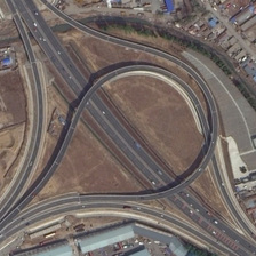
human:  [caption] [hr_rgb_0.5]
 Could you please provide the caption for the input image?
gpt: The road passes through the ring viaduct and is surrounded by factories.

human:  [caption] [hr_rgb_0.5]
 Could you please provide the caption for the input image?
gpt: there is a road passing over the loop shaped viaduct surrounded by factory buildings .

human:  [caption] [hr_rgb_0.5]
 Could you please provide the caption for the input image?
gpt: there are two long curved flyovers spanning the road below next to this prosperous city area .

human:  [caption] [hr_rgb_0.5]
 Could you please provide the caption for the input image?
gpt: The road passes through the circular viaduct and is surrounded by factories.

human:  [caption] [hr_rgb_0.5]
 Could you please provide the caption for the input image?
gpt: many buildings are near a viaduct with a circle .